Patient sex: F
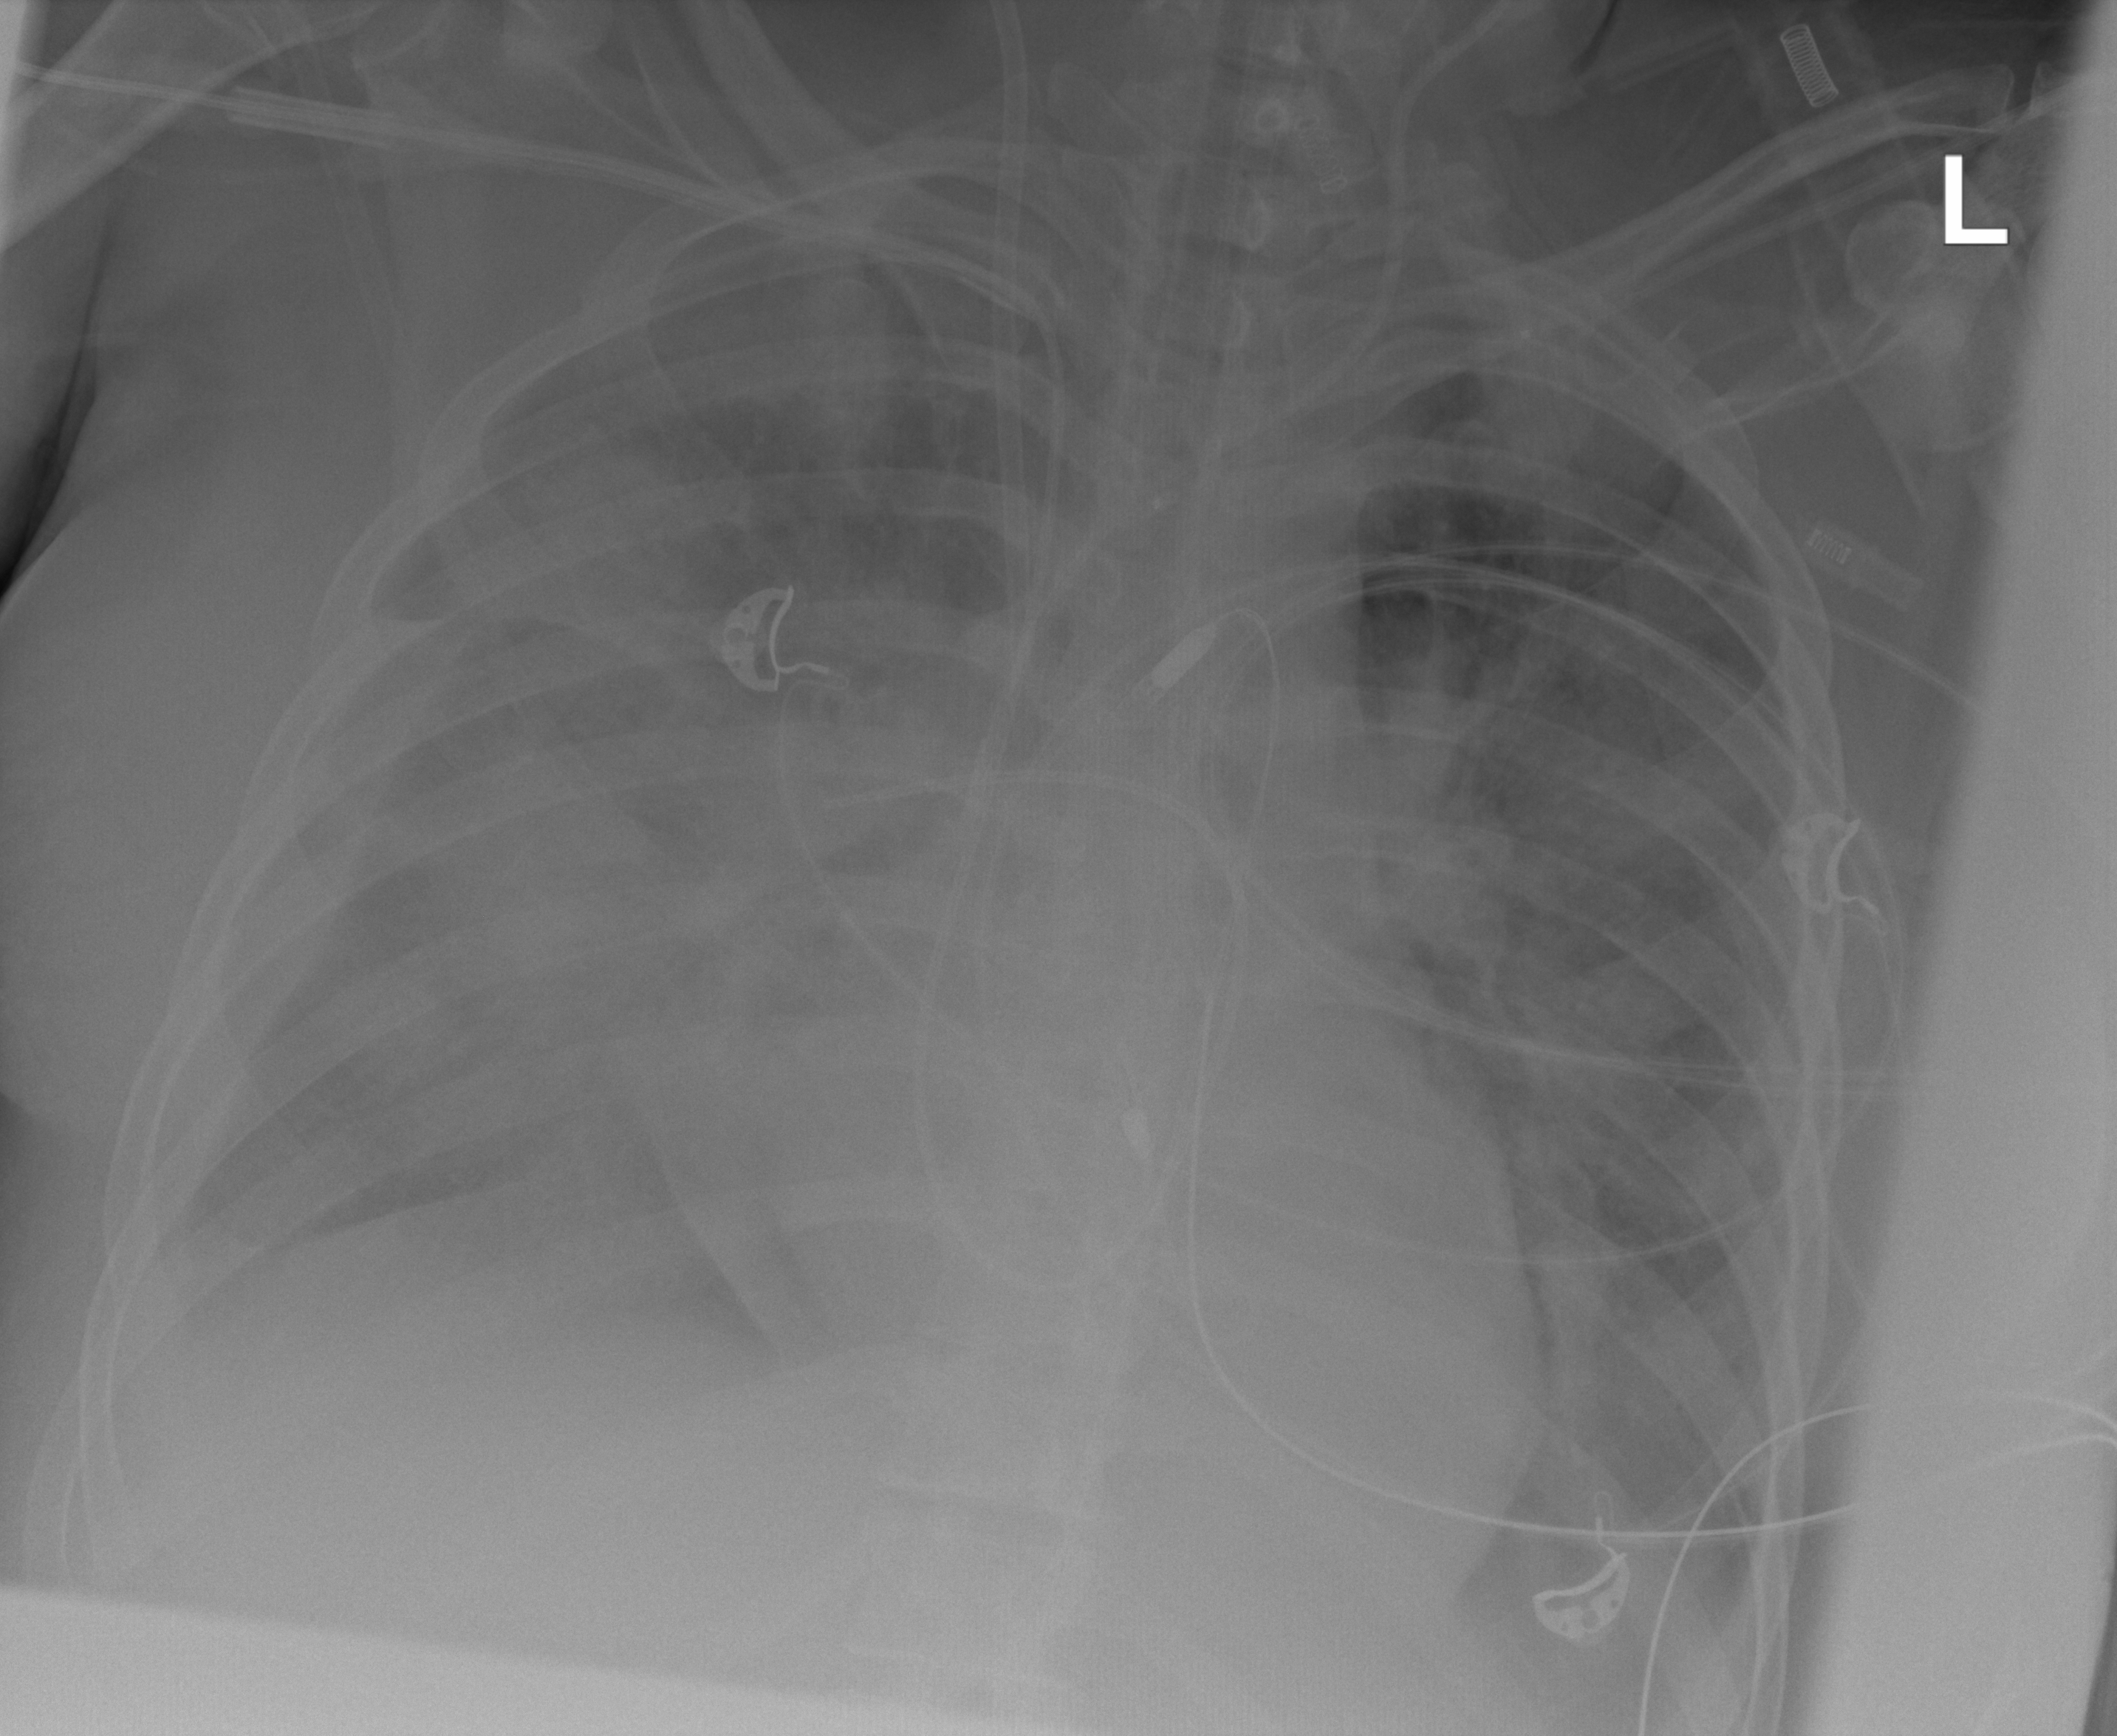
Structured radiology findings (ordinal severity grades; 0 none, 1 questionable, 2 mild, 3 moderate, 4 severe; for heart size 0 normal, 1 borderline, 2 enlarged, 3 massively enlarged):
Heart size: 0
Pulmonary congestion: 4
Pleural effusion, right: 3
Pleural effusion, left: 2
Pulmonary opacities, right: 3
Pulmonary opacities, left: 3
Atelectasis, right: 3
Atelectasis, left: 3